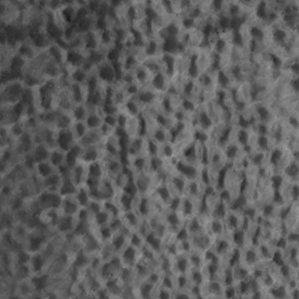
Label: non_frost